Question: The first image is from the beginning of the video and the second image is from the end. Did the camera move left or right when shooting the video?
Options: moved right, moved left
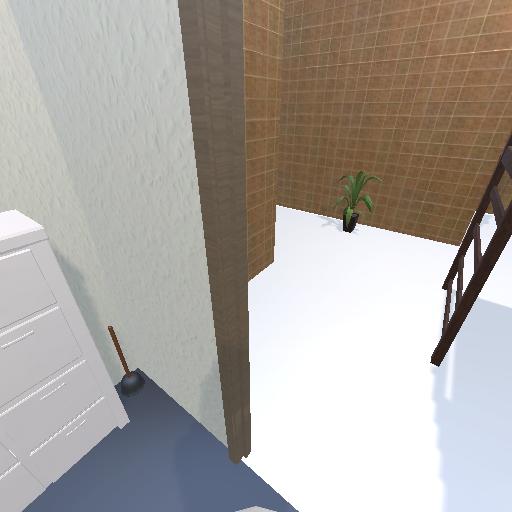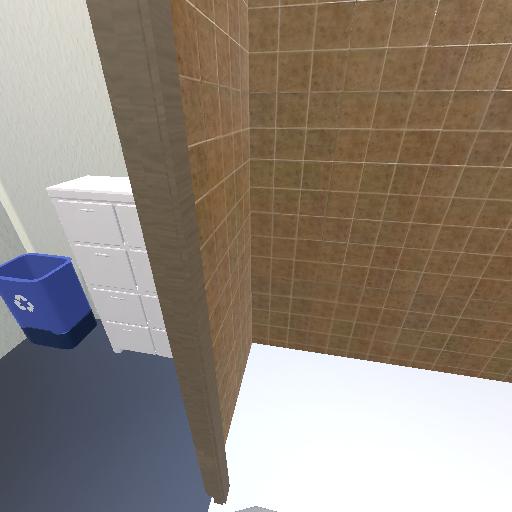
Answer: moved right